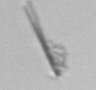
Label: fiber_TAG_external_detritus